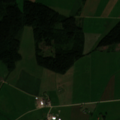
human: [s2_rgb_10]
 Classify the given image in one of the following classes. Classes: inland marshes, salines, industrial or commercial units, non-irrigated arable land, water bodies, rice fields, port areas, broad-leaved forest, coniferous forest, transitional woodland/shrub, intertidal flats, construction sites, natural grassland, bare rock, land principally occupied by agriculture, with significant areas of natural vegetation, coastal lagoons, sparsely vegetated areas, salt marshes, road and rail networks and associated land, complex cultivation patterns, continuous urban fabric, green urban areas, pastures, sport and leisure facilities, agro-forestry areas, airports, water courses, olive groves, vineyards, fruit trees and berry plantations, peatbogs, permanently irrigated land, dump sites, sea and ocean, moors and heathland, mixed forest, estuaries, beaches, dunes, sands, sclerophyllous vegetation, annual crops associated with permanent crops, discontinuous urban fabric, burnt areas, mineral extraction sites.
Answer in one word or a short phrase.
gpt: non-irrigated arable land, pastures, complex cultivation patterns, coniferous forest, mixed forest